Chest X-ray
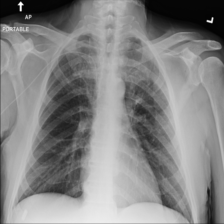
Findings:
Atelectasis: negative
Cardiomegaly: negative
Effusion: negative
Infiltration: negative
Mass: negative
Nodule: negative
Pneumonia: negative
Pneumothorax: negative
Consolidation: negative
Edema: negative
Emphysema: negative
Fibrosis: negative
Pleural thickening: negative
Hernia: negative